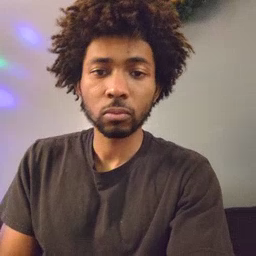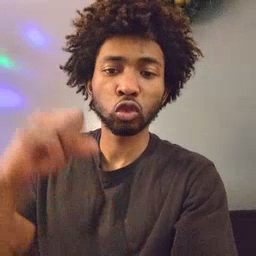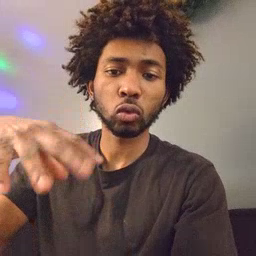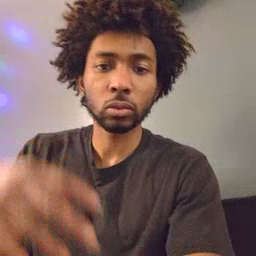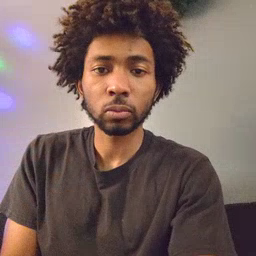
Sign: drop